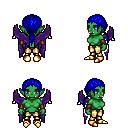
a pixel art fantasy rpg character, female body template, orc, green skin, purple wings, gold greaves, blue ponytail hairstyle, cloth bracers, gold boots, four views (front, back, left, right), 2x2 character sprite sheet, small pixel art, hard edges, no anti-aliasing